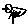
Label: bird